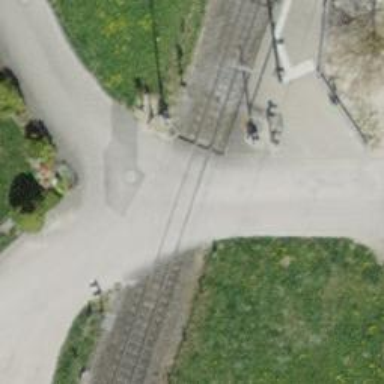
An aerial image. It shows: Railway level crossing.